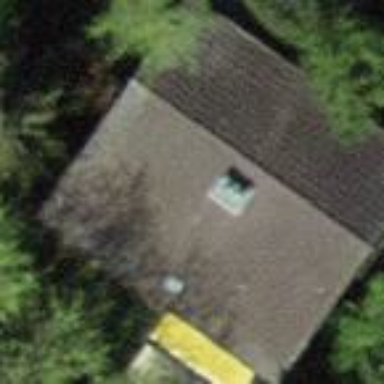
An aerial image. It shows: Simple house.